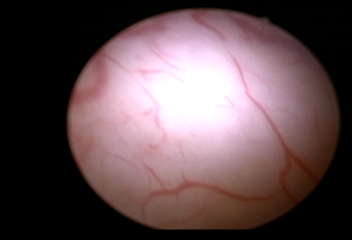
Modality: WLC
Class: Normal mucosa
Bladder cancer association: No